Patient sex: M
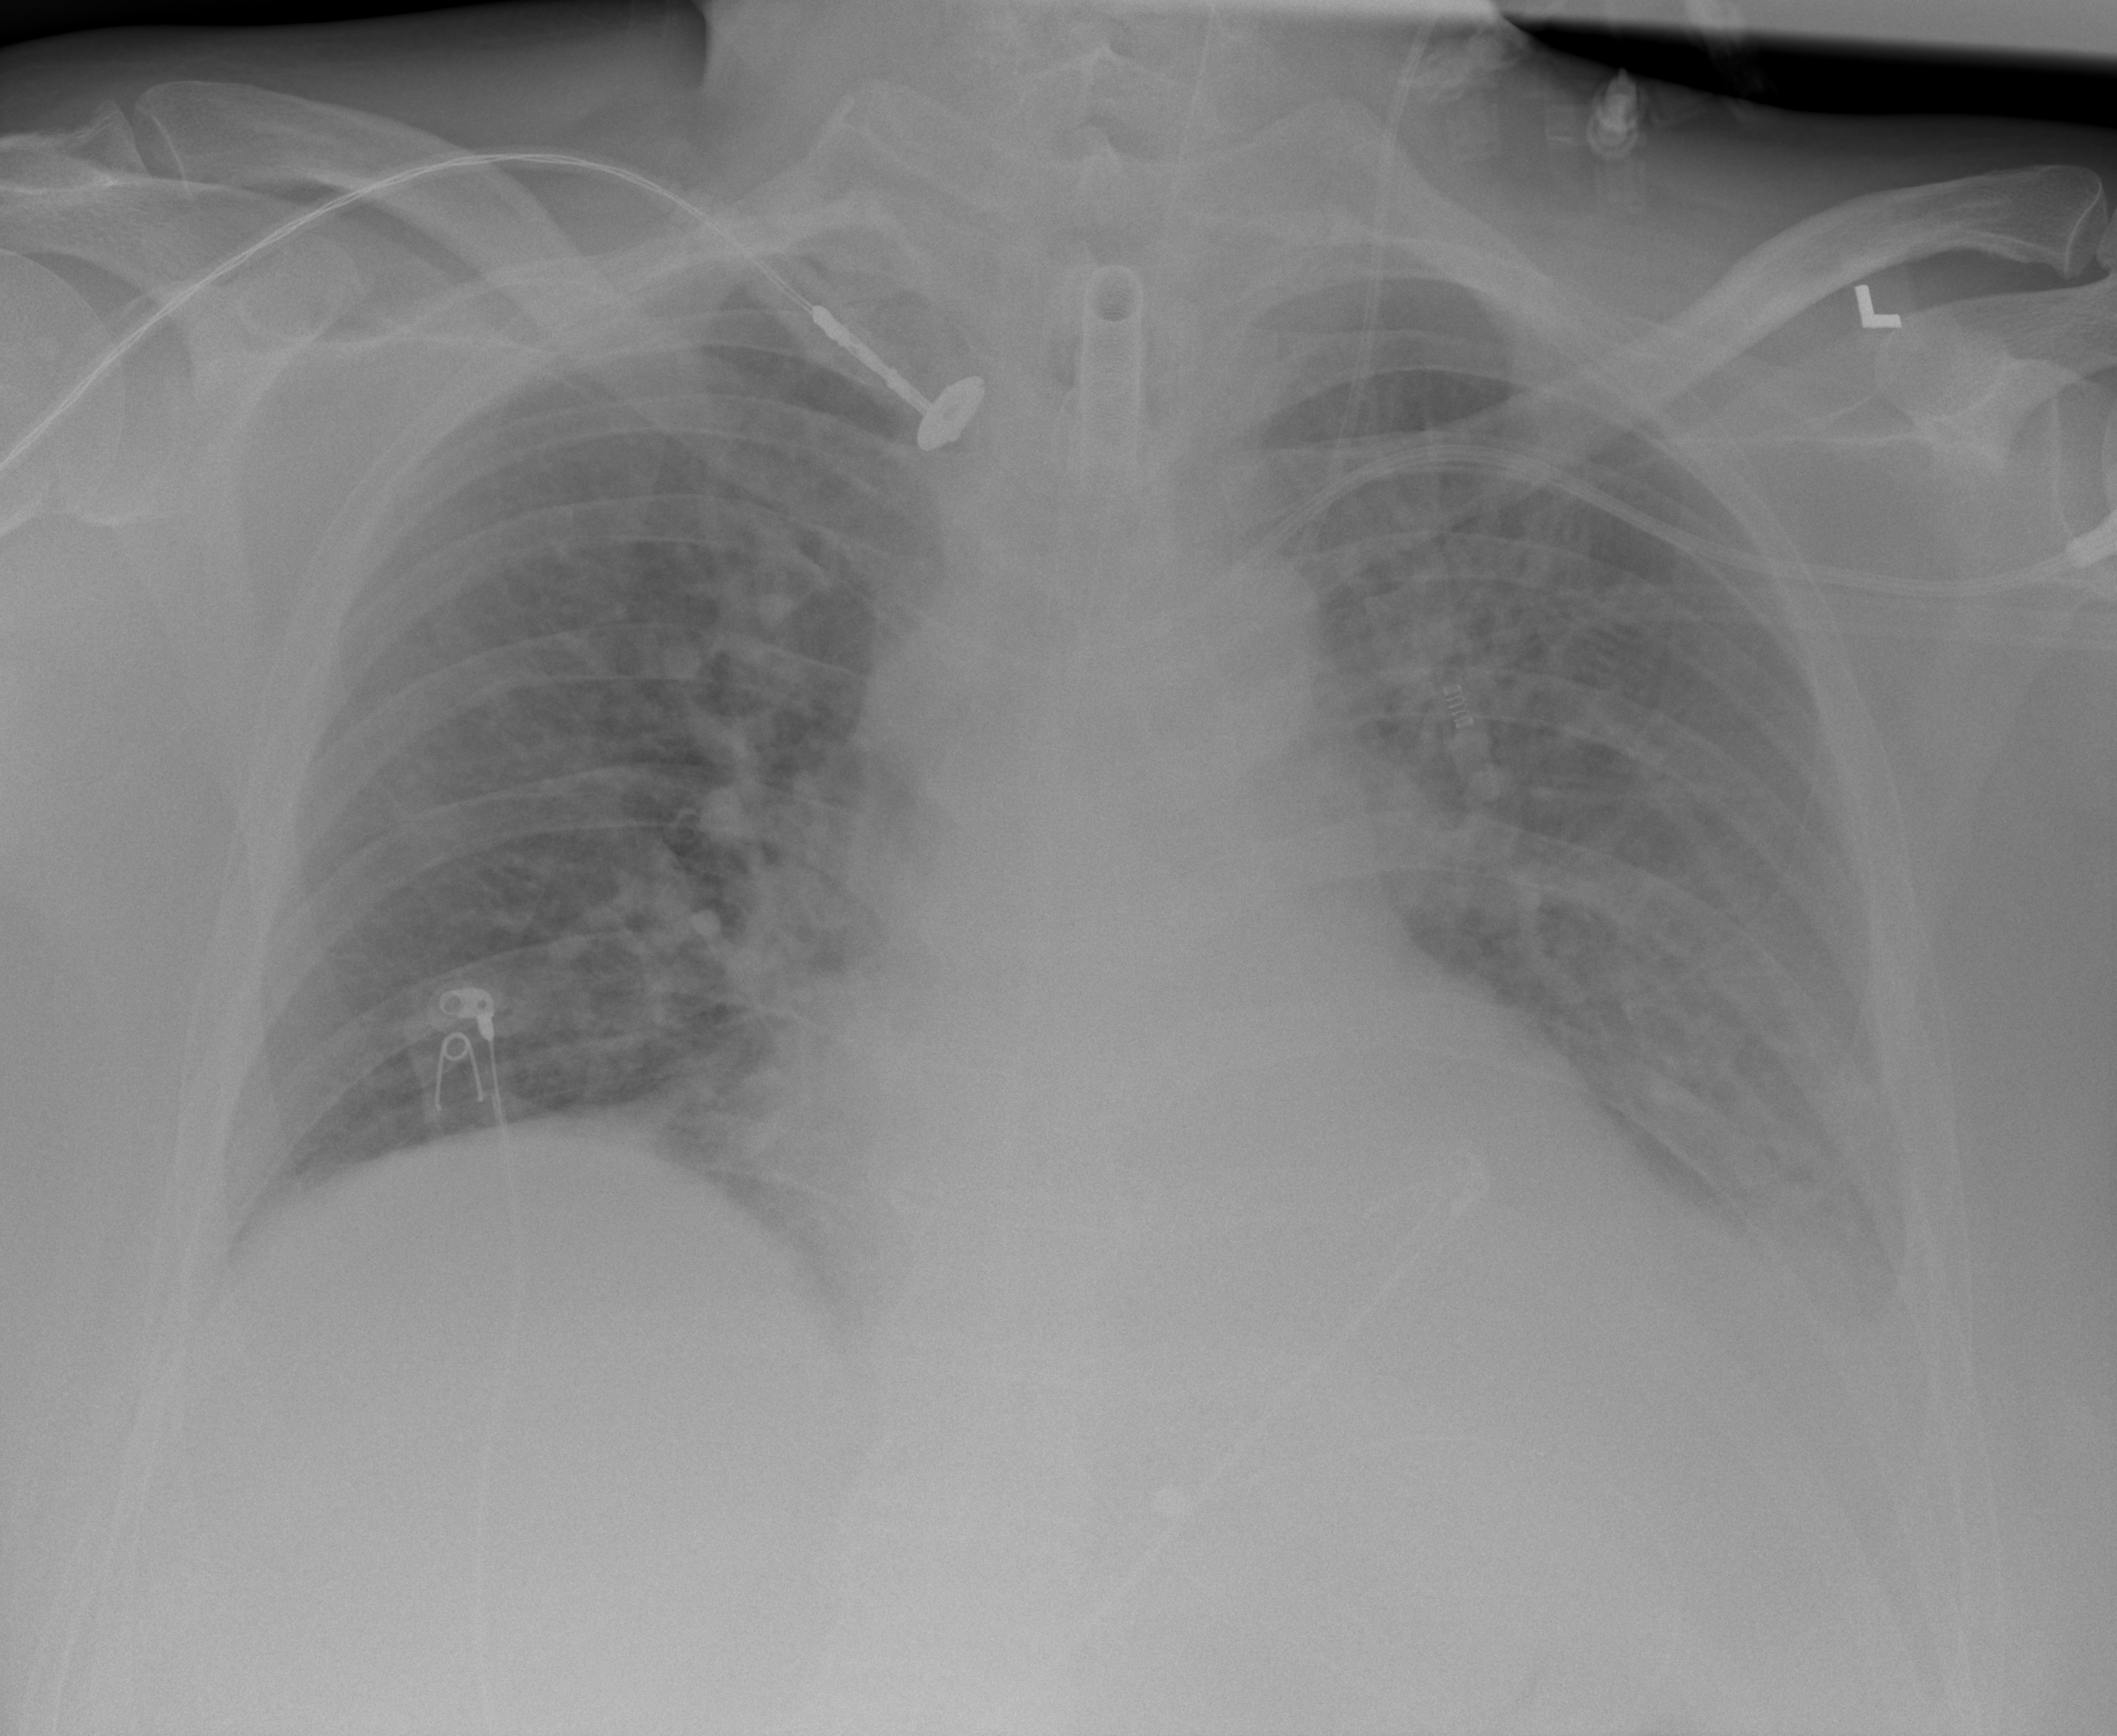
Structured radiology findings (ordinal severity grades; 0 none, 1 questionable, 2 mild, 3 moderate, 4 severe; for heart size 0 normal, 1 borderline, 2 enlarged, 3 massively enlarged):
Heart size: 1
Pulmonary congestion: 3
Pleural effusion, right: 0
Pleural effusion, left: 2
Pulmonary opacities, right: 2
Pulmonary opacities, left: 2
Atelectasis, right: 2
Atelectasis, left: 2